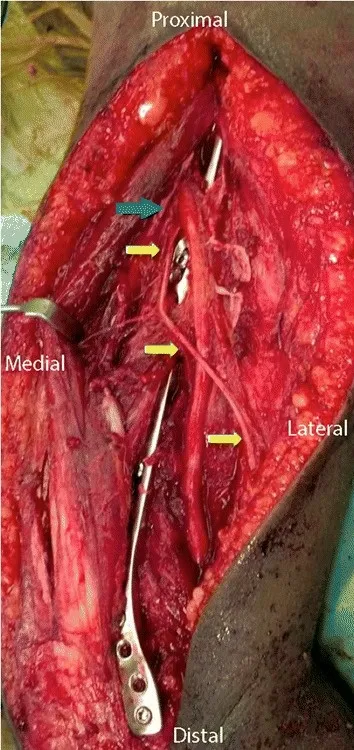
Via the posterior approach to the humerus, the inferior lateral cutaneous branch of the radial nerve was traced back to a very high origin (arrows), an anatomical variant from its typical branching location, which would typical be at the inferior/distal end of the spiral groove.
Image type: medical_photograph (other_medical_photograph)